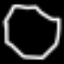
Label: octagon